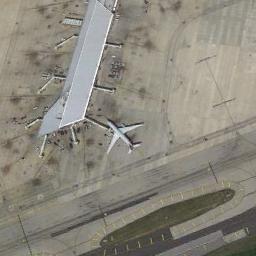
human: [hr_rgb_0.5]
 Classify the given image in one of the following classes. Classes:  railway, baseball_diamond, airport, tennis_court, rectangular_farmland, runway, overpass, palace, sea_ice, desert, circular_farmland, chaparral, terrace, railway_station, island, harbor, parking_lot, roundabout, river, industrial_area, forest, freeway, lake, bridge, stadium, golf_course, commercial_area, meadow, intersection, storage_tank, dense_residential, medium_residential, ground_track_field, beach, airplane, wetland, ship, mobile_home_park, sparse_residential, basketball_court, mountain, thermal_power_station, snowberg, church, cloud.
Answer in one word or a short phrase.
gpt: airplane